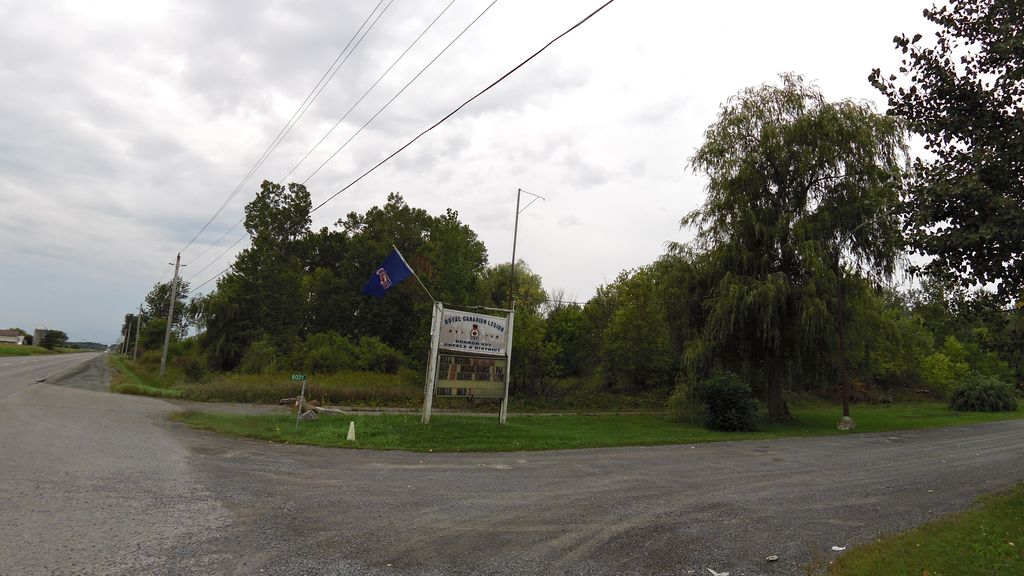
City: ottawa-gatineau